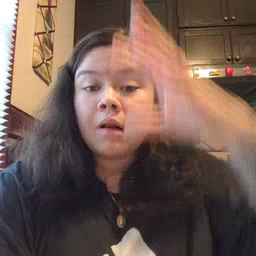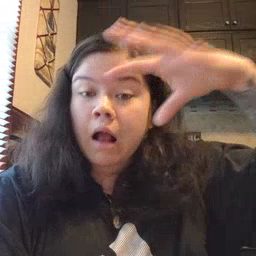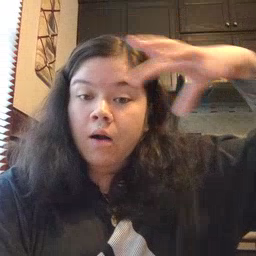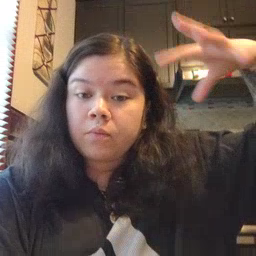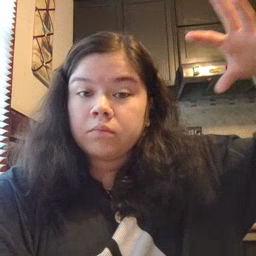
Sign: cloud